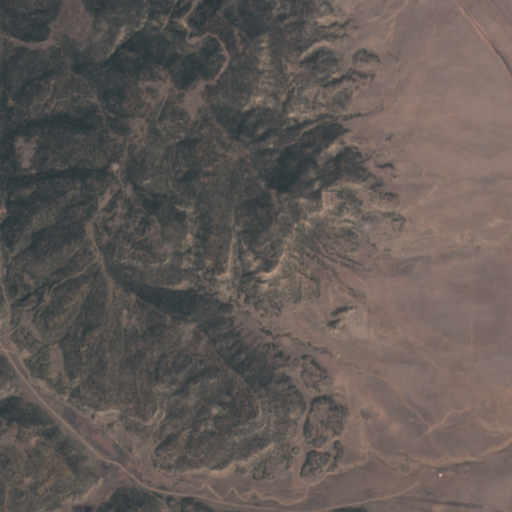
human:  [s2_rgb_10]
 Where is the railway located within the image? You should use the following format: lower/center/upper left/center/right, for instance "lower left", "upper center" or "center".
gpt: The railway is located in the right of the image.
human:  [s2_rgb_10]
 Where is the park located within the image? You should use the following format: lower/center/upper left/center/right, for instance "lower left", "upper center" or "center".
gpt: There is no park in the image.